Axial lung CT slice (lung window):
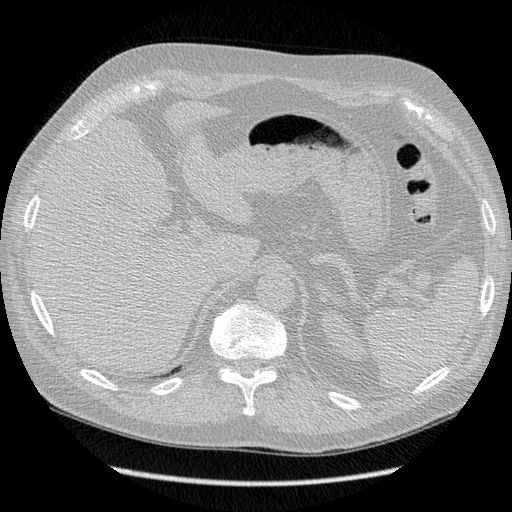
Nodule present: no